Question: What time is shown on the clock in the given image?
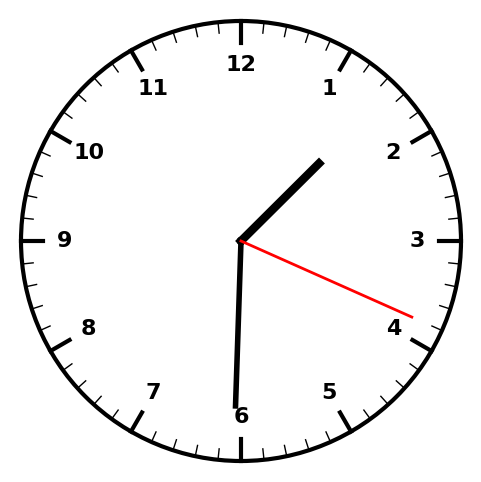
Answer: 01:30:19